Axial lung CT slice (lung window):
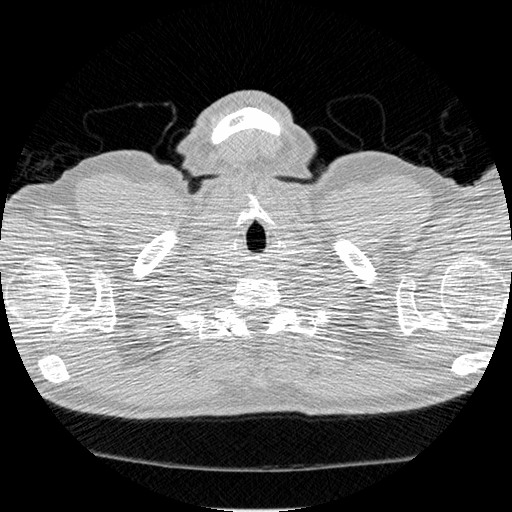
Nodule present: no